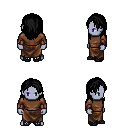
a pixel art fantasy rpg character, male body template, dark elf, purple skin, brown long-sleeve shirt, robe skirt, black long hairstyle, cloth bracers, ghillies, four views (front, back, left, right), 2x2 character sprite sheet, small pixel art, hard edges, no anti-aliasing